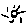
Label: sun